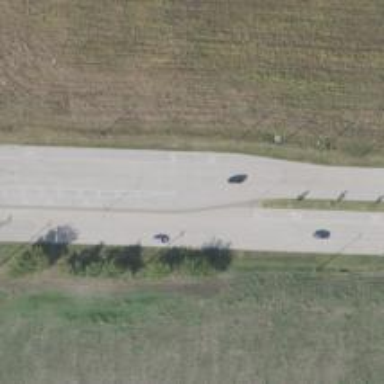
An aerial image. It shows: Secondary road.